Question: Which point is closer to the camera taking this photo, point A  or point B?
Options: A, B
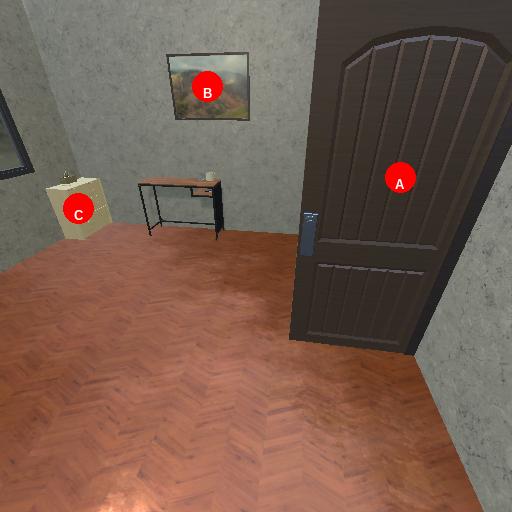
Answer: A